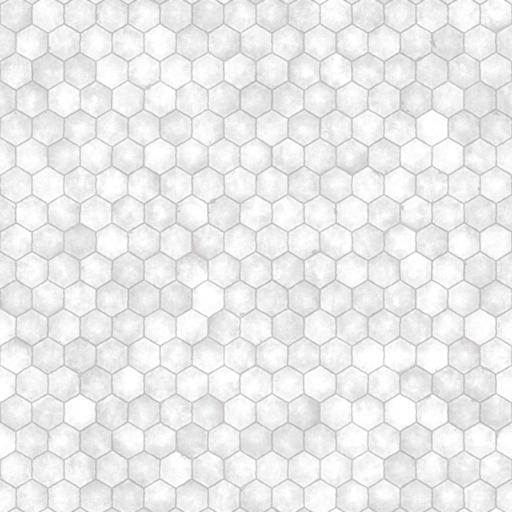
Tags: bathroom hexagon mosaic tiled tiles white